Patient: sex M, age 48
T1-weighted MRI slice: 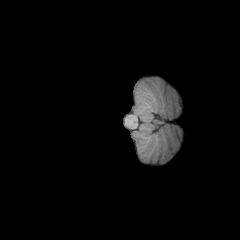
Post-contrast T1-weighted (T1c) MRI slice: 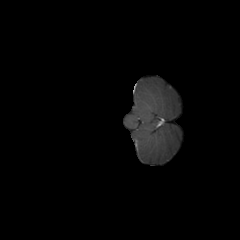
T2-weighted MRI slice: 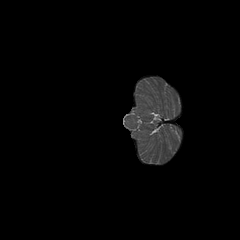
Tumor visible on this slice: no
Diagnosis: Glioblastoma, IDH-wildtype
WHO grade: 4